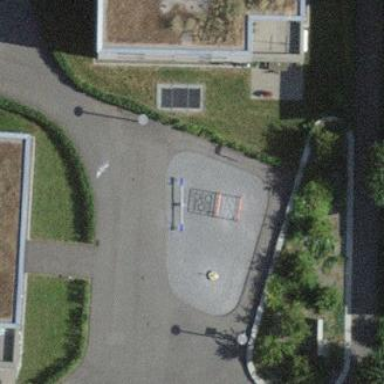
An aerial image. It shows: Playground area for leisure activities on the land.